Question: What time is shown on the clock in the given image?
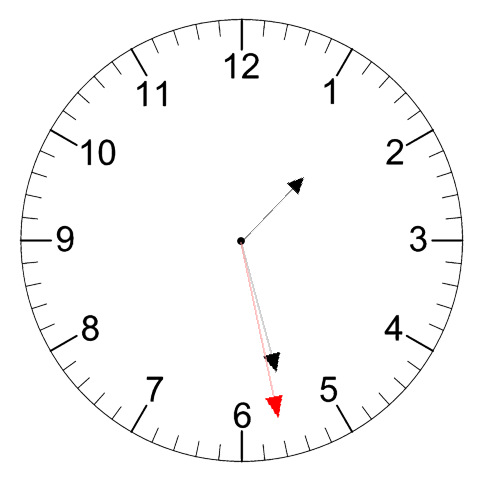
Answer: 01:27:28